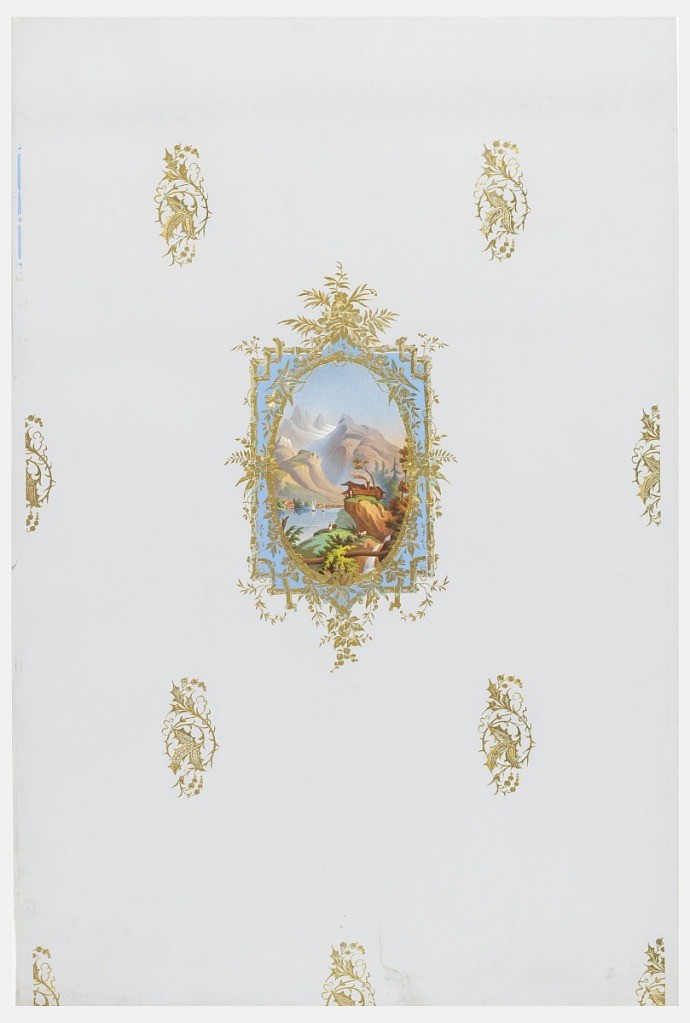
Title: Sidewall
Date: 1835–50
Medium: Block-printed, applied color lithograph, stamped foil motifs
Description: In center, vertical oval medallion brought to a rectangle by rustic framework printed in blue and overstamped in gold. Diagonally repeating on field, conventionalized spiky foliate motif in blue overstamped in gold. Enclosed in frame, applied lithographed medallion displaying Alpine scene, with mountains, lake boats, chalet and figures. Vertical rectangle.